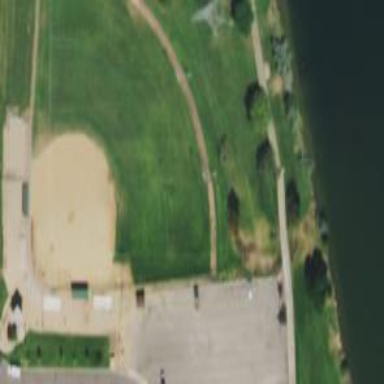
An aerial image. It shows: Baseball pitch for leisure land.